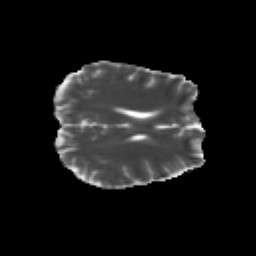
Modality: MD
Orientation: axial
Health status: healthy
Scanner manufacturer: siemens
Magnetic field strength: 3 T
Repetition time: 10 s
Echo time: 0.092 s